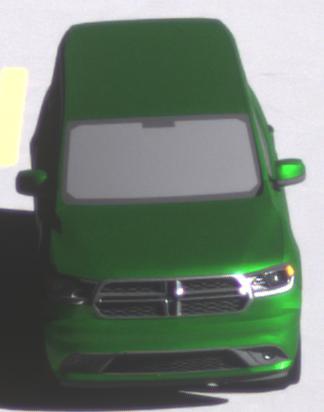
Make: Dodge
Model: Durango
Detailed model: Gen. 3
Model produced from: 2010
Doors: 5
Color: green
Road condition: dry road
Daytime: morning or afternoon
Contrast: high contrast